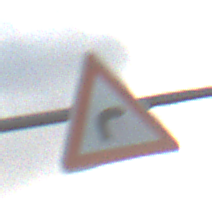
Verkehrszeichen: KurveRechts
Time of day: SunriseSunset
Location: Outdoor (RoadRail)
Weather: PartlyCloudy
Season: NotSpecified
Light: Natural